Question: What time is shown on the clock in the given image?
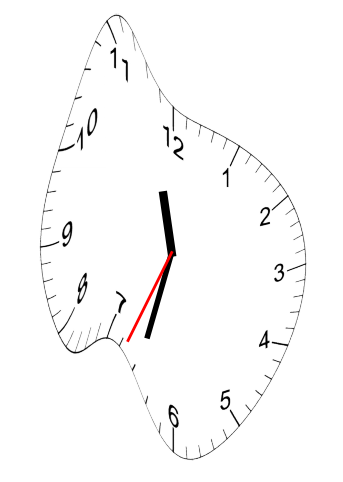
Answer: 11:32:34